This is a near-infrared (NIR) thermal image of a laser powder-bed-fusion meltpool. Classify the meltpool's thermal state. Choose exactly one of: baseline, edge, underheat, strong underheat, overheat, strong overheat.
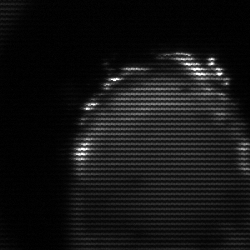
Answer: edge